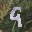
Label: 9